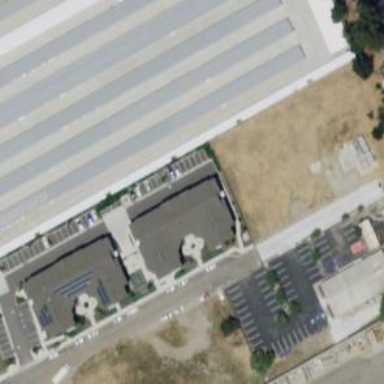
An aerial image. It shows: Building used for storage rental.